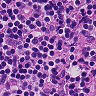
Metastatic tissue present: no